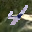
Label: 4